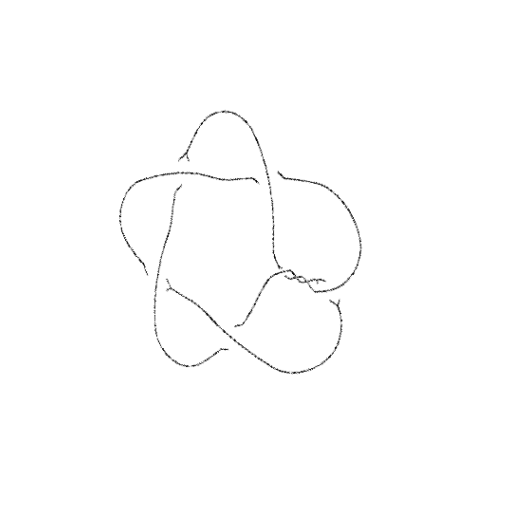
Crossing number: 8